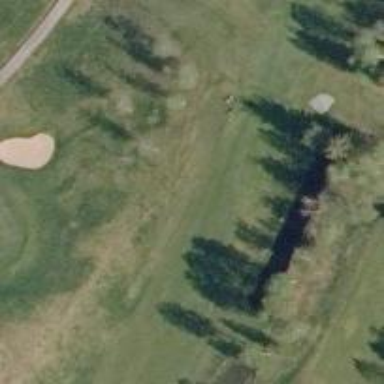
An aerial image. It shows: Grassy area designated as golf fairway.